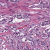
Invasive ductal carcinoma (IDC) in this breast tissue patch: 1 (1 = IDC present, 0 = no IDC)